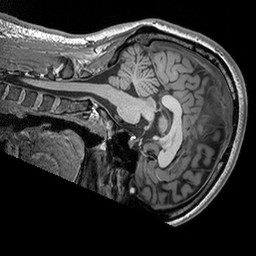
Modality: T1w
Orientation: sagittal
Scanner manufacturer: siemens
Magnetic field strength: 3 T
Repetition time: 2.53 s
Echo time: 0.00298 s